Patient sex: F
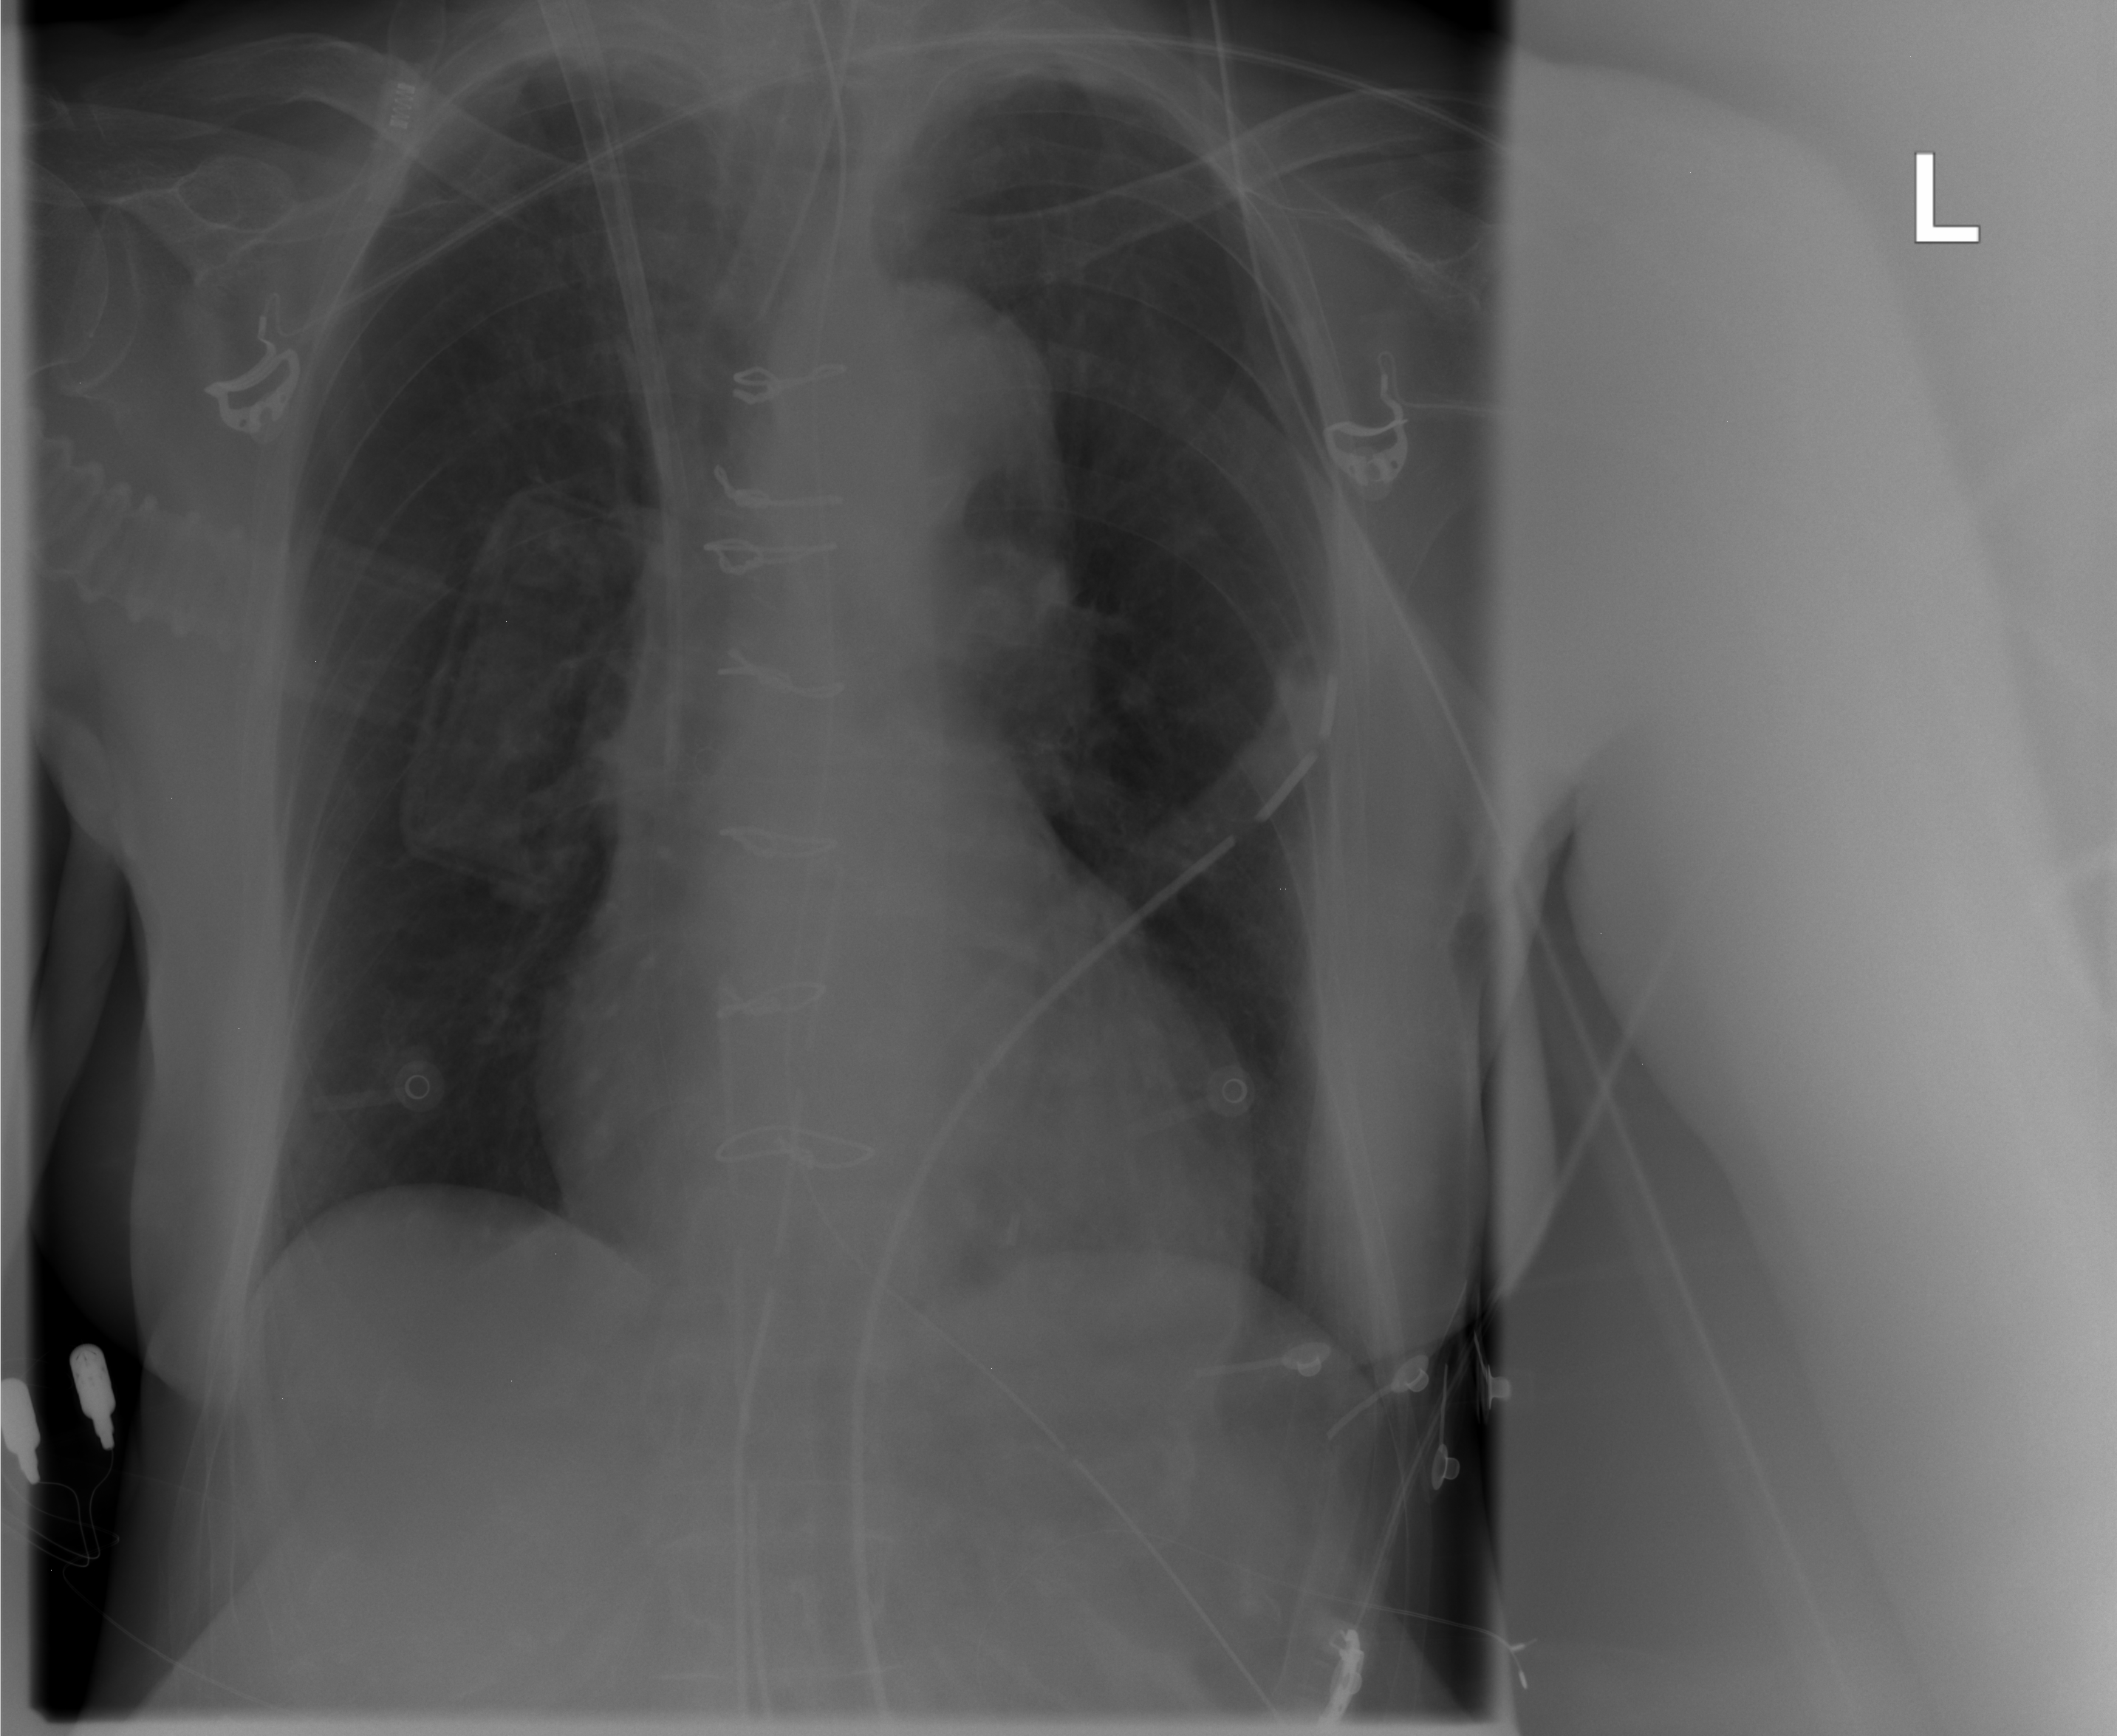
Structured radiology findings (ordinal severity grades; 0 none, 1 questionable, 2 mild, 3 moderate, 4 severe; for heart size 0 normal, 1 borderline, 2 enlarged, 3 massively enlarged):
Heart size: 2
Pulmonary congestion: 0
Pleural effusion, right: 0
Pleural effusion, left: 0
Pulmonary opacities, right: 0
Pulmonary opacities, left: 0
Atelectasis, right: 1
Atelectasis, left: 1